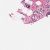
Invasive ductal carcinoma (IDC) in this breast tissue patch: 0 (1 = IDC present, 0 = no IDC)